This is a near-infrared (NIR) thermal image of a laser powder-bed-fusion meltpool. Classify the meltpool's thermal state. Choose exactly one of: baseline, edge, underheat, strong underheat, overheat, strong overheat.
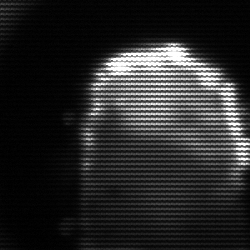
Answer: baseline